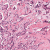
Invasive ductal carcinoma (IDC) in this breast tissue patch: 1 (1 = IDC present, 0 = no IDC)